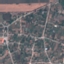
Land use / land cover class: Residential